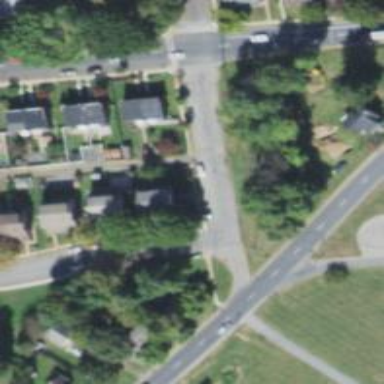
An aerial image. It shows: Residential road with asphalt surface. There is sidewalk on the left side.